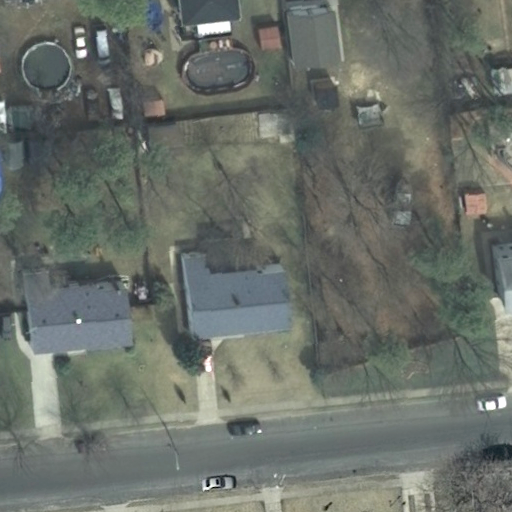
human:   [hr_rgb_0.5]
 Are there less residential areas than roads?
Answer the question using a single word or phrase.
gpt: no

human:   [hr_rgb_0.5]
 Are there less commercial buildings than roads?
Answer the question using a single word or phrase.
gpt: yes

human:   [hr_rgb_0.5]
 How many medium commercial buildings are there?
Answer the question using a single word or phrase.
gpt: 0

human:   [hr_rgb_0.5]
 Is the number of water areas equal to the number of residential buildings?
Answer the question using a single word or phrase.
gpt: no

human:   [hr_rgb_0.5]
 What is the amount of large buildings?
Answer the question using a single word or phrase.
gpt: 0

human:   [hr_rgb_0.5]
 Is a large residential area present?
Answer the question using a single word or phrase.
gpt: yes

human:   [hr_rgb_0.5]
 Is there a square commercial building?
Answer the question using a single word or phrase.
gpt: no

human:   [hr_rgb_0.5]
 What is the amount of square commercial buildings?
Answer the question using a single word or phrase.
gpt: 0

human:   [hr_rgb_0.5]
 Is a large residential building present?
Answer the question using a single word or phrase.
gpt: no

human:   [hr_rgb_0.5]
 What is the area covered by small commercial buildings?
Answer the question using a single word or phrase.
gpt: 0m2

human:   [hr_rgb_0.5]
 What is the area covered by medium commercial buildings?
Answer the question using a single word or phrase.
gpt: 0m2

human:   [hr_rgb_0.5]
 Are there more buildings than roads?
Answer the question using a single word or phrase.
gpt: yes

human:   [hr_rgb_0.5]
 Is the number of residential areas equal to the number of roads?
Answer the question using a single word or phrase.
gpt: yes

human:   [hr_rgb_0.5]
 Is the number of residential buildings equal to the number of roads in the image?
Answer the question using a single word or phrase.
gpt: no

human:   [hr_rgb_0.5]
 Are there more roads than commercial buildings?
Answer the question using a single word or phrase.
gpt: yes

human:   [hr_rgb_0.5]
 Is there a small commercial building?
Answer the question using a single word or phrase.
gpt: no

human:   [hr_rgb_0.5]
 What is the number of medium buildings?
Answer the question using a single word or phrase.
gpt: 2

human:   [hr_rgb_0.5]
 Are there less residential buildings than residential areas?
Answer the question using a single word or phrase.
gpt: no

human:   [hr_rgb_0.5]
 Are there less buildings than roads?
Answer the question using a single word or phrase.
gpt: no

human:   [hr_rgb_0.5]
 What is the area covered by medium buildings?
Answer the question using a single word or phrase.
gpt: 530m2

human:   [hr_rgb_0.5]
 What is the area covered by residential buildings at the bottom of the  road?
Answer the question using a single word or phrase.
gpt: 0m2

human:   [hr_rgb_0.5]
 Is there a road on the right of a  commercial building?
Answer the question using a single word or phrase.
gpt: no

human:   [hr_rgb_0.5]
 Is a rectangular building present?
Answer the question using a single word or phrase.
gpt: yes

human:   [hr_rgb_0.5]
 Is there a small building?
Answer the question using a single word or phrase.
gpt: yes

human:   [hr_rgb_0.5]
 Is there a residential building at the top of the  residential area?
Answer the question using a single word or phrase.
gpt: yes

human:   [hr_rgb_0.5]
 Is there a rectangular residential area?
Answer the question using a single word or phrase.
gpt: yes

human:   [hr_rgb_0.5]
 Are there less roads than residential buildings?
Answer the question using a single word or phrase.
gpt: yes

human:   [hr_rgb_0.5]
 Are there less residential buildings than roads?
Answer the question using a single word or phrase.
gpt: no

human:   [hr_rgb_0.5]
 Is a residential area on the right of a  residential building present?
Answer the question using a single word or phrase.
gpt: no

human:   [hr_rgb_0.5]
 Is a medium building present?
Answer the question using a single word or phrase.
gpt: yes

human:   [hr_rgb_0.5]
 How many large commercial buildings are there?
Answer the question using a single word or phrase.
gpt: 0

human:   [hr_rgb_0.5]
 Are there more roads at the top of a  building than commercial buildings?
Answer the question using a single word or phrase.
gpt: no

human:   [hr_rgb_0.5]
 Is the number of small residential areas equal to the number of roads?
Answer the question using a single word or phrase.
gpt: no

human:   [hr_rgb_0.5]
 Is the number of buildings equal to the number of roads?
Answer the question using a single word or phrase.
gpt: no

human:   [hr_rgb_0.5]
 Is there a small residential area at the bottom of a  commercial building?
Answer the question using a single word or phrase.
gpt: no

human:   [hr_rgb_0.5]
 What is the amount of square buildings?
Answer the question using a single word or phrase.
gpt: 0

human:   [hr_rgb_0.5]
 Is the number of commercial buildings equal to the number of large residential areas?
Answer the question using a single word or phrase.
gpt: no